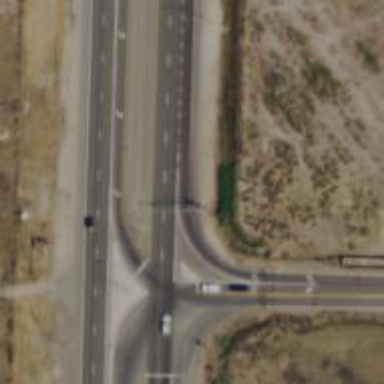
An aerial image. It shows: Asphalt trunk link road.